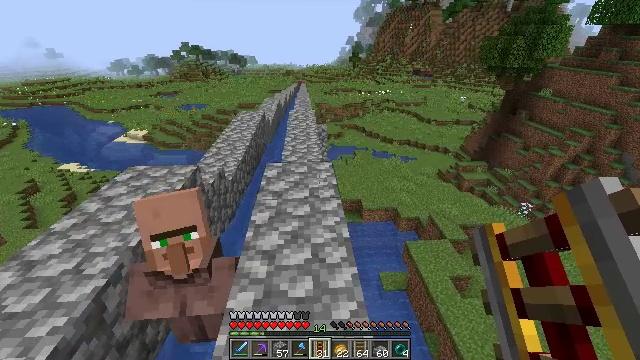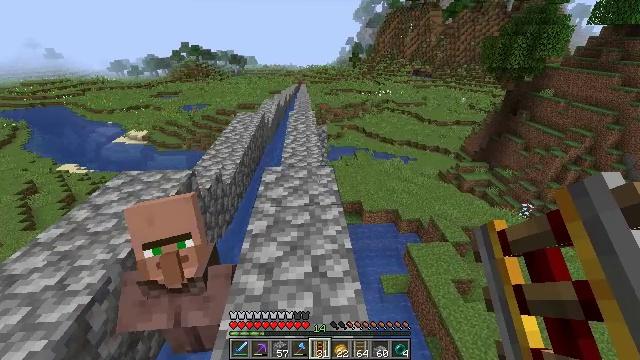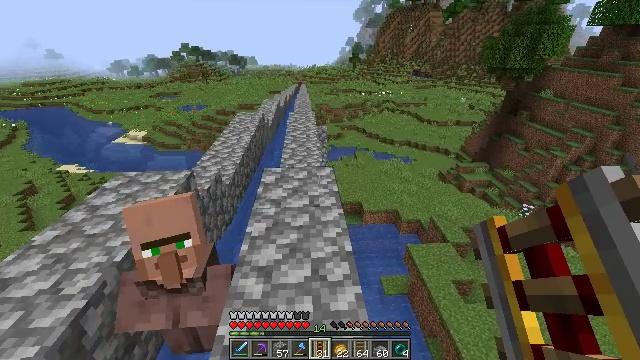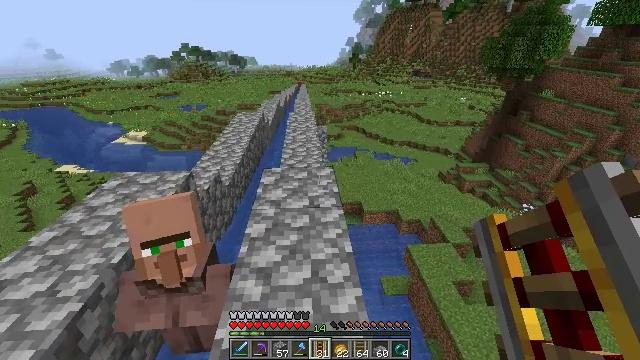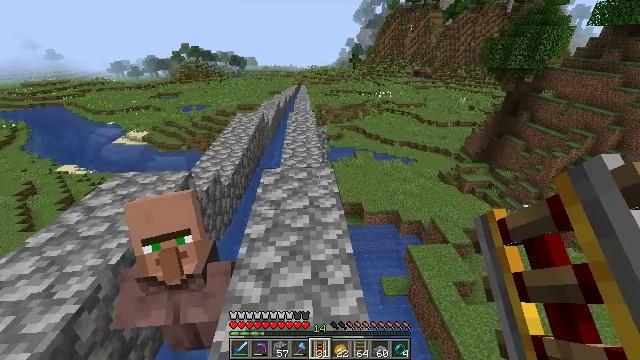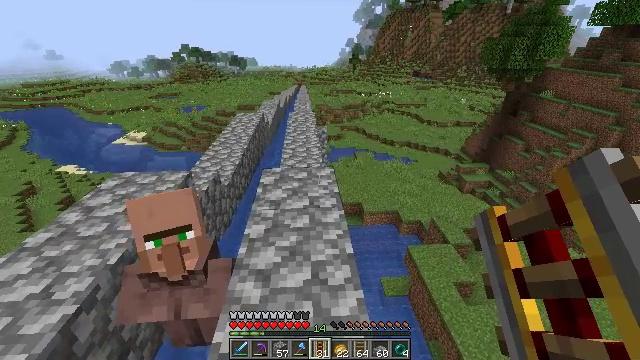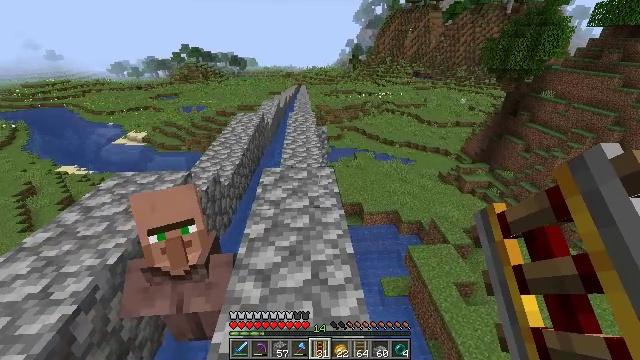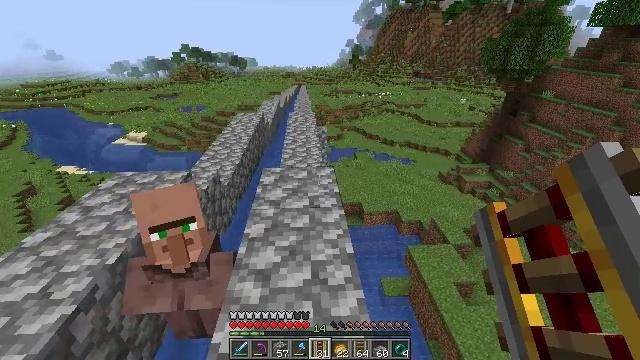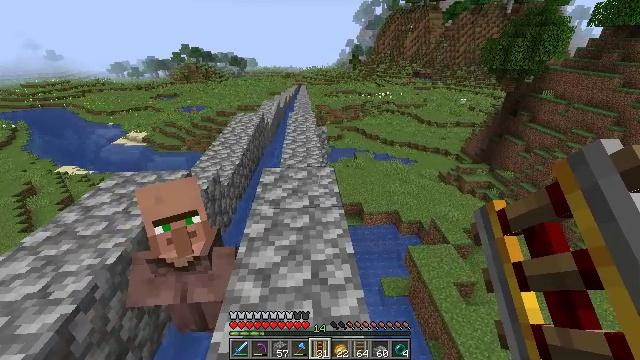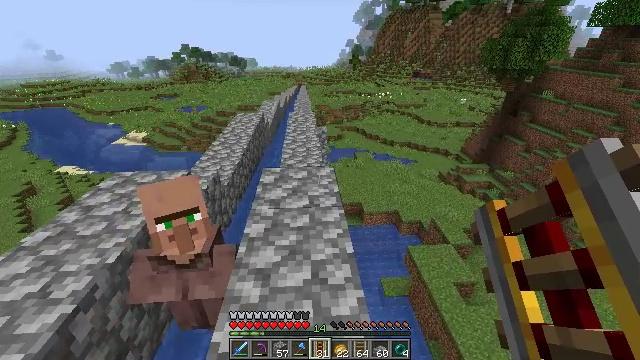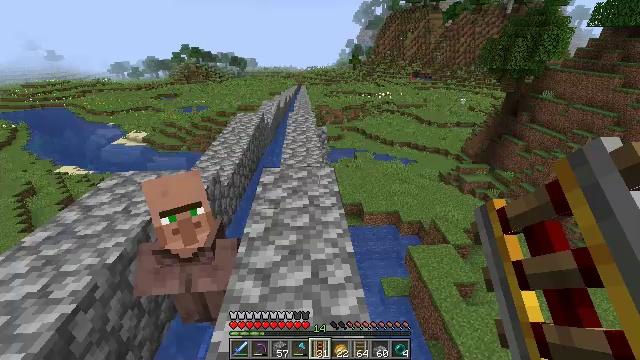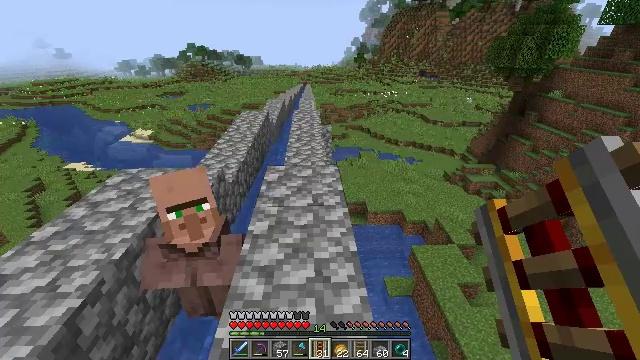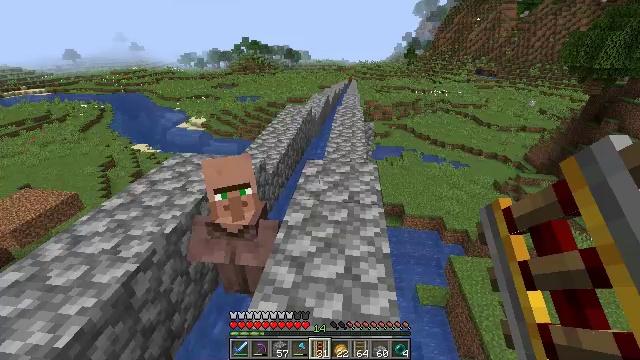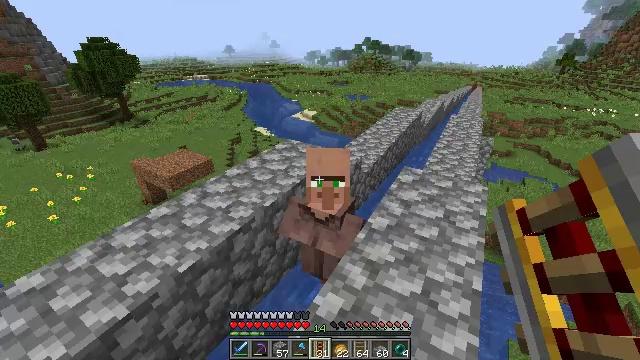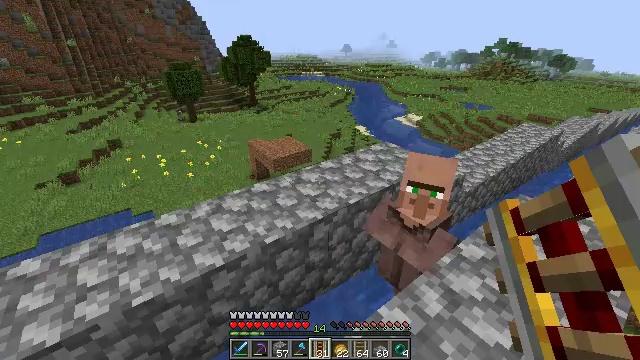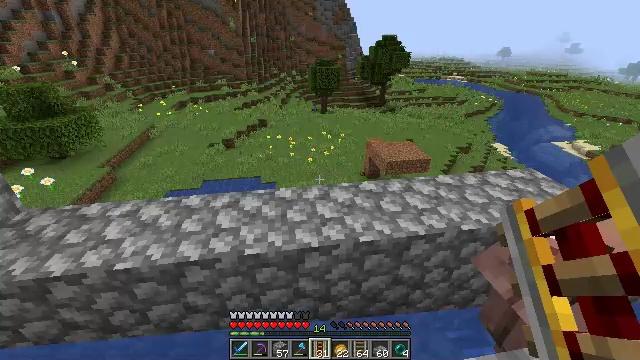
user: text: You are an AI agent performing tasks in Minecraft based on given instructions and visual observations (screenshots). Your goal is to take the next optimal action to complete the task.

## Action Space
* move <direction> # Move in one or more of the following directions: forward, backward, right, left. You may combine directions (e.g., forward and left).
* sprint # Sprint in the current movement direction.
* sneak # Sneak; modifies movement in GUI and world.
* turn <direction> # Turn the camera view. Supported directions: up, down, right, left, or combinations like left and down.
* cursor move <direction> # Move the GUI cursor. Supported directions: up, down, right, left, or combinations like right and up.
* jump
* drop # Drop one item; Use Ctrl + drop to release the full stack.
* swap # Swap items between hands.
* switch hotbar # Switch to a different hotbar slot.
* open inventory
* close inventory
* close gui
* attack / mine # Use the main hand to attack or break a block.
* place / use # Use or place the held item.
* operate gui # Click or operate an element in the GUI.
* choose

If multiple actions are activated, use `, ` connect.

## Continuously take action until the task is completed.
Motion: motion action
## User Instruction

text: Mine dirt from the ground.
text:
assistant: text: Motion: no_op
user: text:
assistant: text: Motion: no_op
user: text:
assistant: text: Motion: no_op
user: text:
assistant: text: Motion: no_op
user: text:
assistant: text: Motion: no_op
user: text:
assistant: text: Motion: no_op
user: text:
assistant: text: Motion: no_op
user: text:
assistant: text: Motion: no_op
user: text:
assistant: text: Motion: no_op
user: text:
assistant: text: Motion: no_op
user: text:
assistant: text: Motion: turn left
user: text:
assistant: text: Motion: turn left
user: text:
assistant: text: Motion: turn left
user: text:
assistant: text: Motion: turn left
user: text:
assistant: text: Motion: turn left
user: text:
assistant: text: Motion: turn left
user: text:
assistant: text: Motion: turn left
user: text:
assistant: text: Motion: turn left and up
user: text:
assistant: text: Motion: turn left and up
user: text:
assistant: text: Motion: turn left and up
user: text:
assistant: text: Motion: turn left
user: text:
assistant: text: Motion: no_op
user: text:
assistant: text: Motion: no_op
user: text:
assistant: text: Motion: no_op
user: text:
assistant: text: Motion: no_op
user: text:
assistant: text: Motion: no_op
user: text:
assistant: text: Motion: no_op
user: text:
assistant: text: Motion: no_op
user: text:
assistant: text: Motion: no_op
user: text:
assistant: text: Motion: no_op